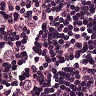
Metastatic tissue present: yes